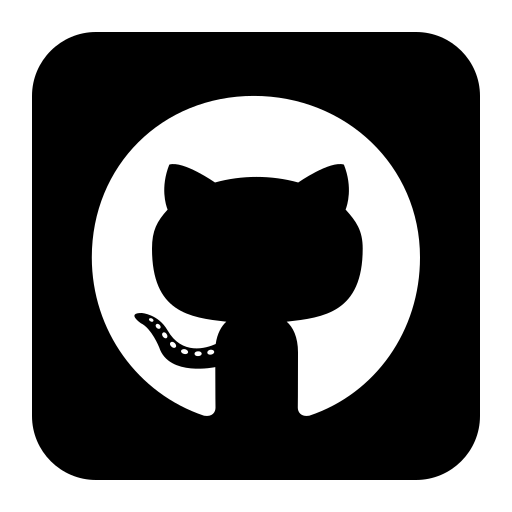
Tags: icon, FontAwesome, fa-icon, brand, square, github